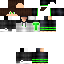
A male human skin with dark skin, wearing brown long hair dressed in a green tshirt and black pants, featuring a closed mouth.